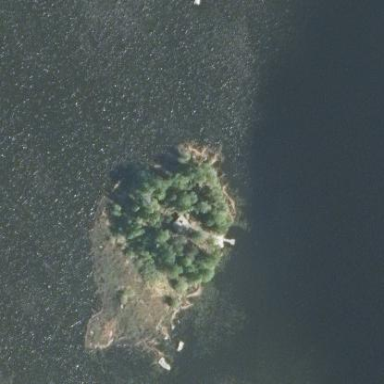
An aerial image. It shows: Islet.